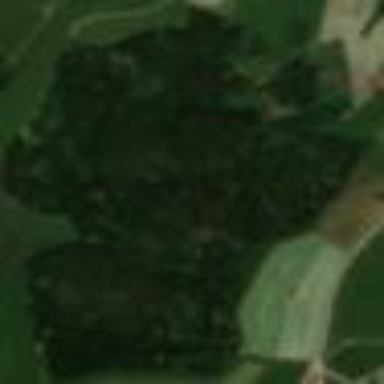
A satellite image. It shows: Forest area.